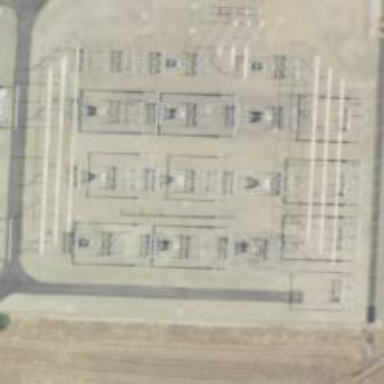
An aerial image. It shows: Switch used for power control.